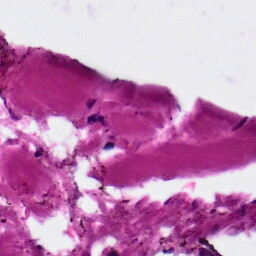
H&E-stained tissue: Ovarian